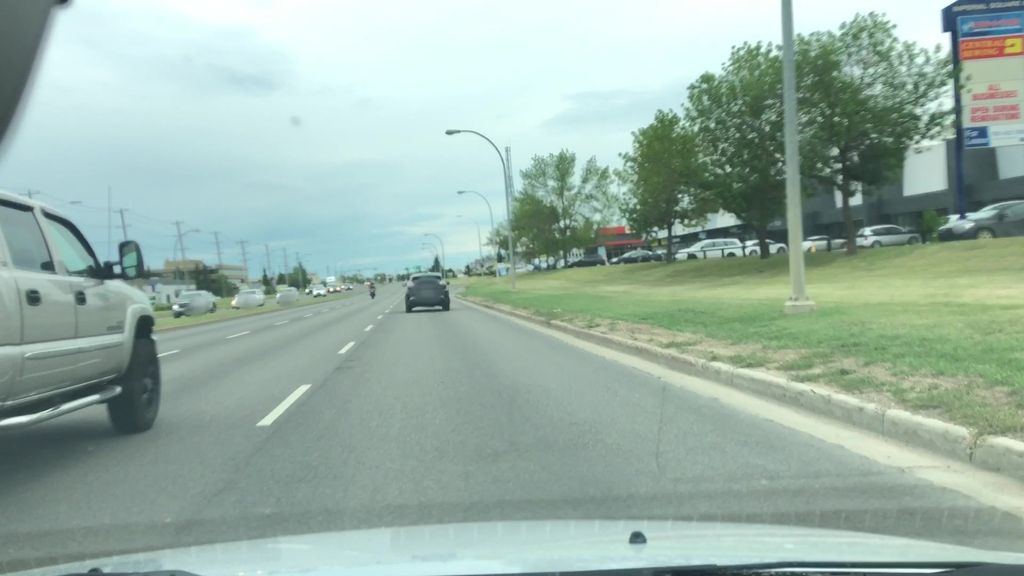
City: edmonton